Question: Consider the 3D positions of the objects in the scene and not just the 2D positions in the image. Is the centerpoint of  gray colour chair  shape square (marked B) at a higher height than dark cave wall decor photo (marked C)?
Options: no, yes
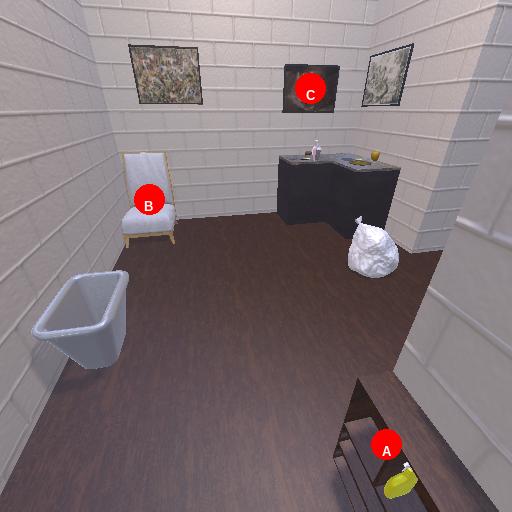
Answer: no